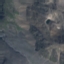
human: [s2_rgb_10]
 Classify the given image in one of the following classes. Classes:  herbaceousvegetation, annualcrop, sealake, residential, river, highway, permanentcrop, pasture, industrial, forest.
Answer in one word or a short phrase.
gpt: HerbaceousVegetation